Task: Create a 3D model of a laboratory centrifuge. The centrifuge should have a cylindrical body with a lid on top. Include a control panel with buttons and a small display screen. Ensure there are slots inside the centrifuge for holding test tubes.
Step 110:
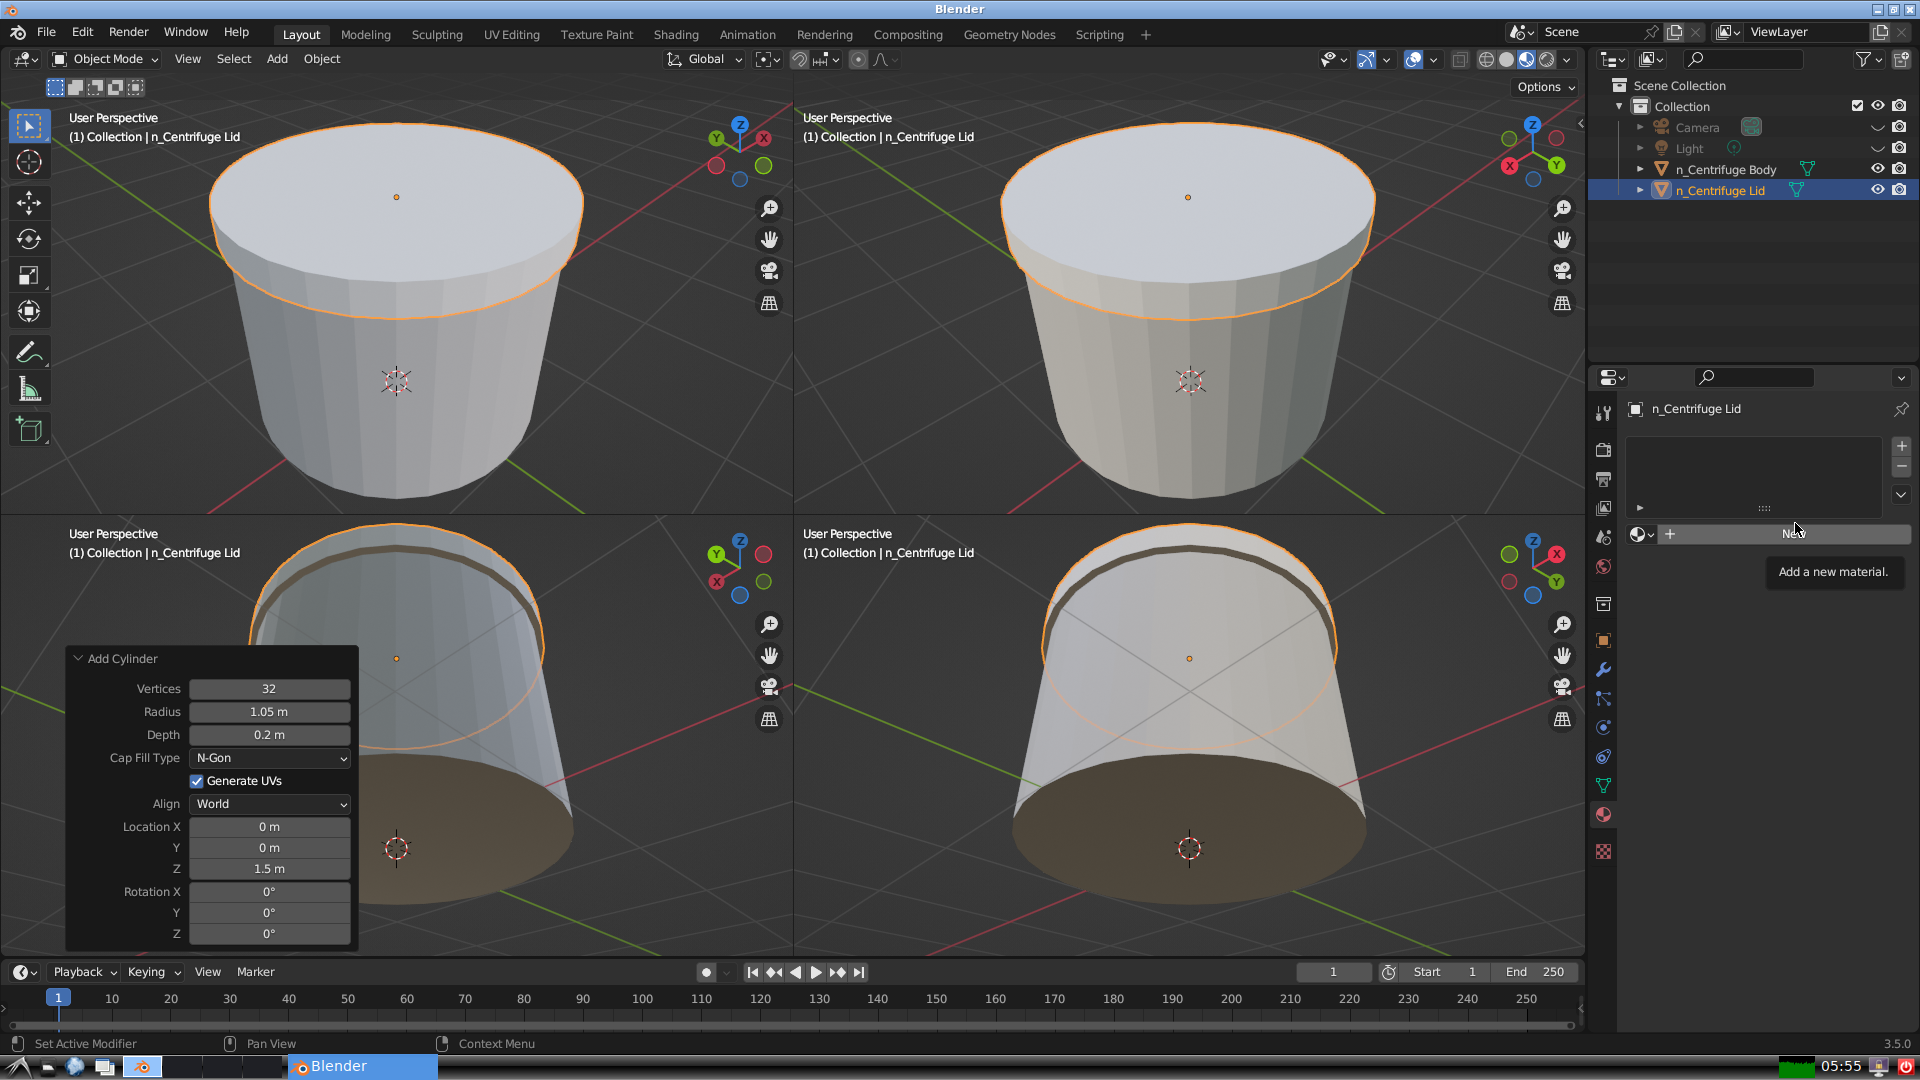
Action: click: no